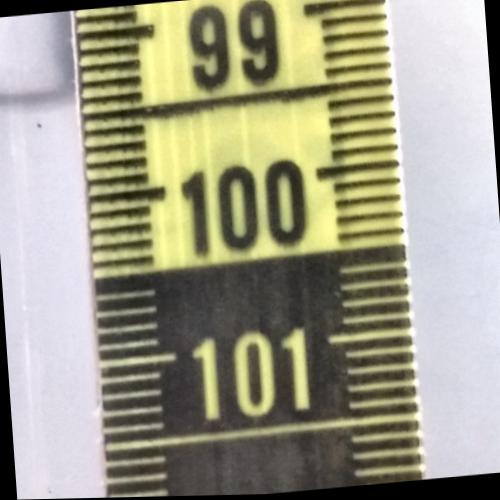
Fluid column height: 99.3 cm